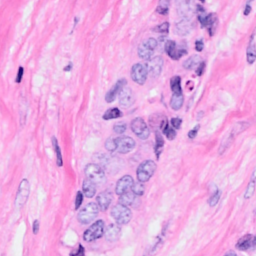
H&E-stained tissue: Breast